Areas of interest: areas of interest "Bank"
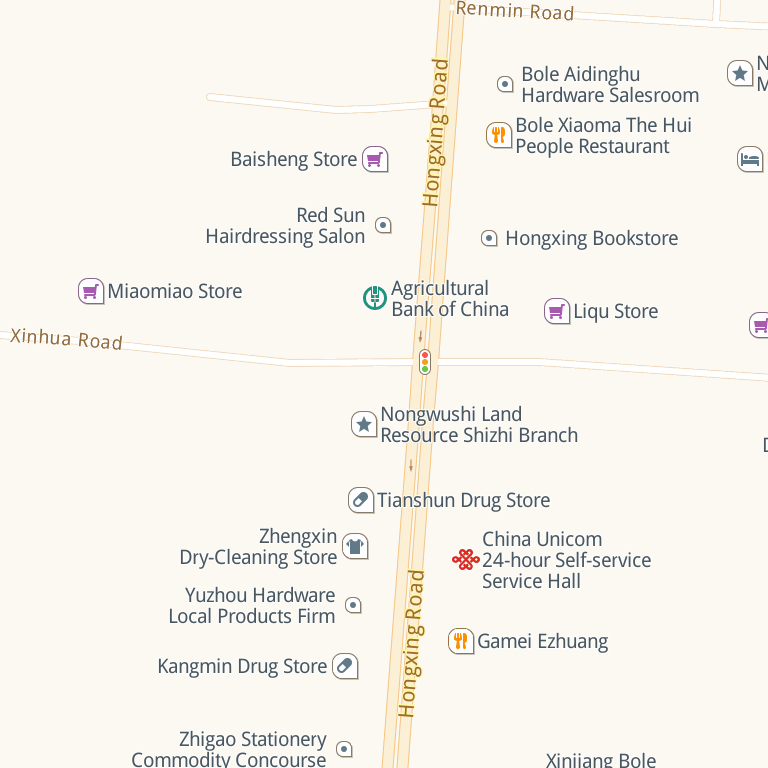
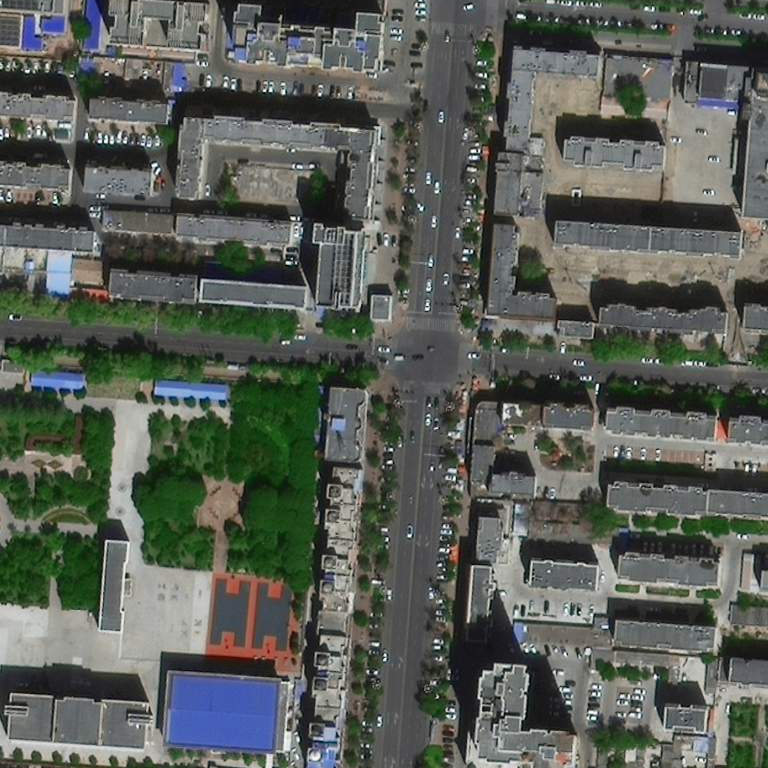